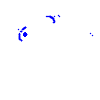
Particle: electron